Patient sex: M
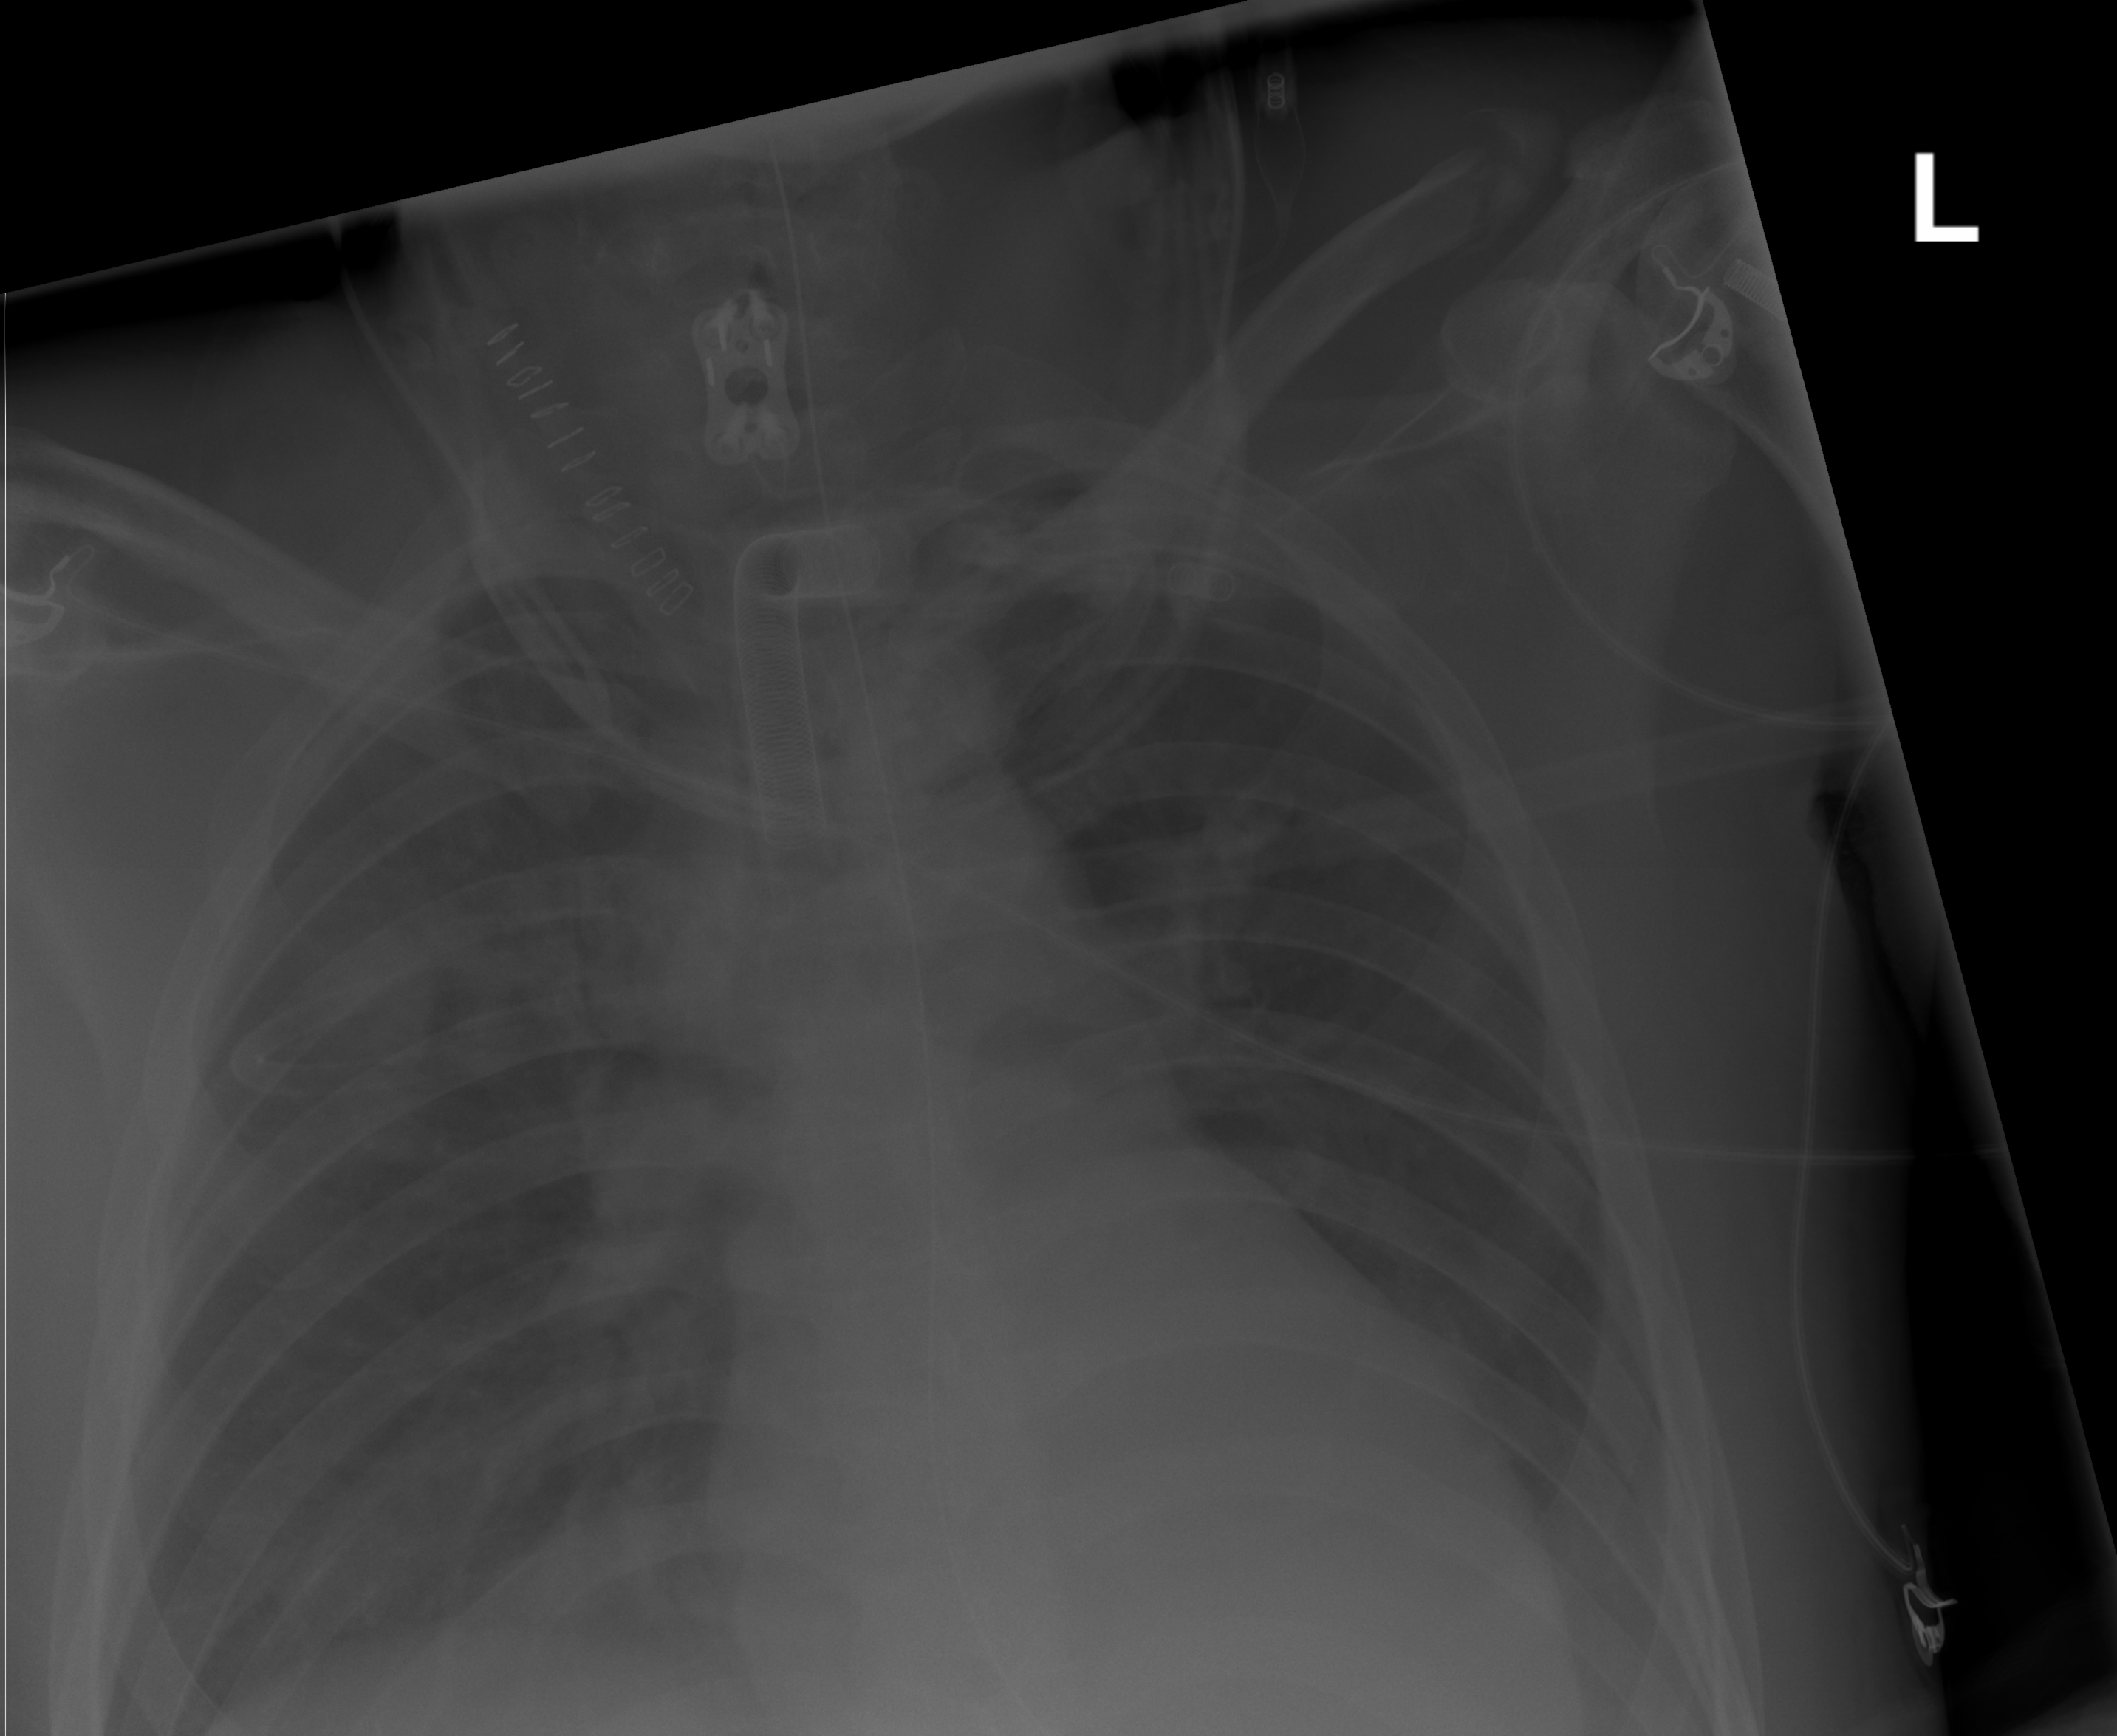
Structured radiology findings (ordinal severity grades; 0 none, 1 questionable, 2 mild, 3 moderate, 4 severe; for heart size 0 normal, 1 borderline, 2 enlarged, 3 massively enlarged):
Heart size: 0
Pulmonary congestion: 0
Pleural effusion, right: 0
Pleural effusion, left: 2
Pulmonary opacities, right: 2
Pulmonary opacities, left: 0
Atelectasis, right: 3
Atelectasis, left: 2